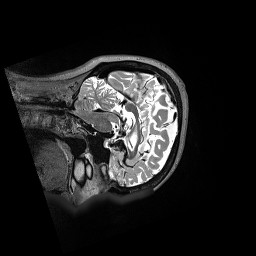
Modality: T2w
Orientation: sagittal
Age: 70
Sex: male